Interaction volume radius: 10 \u00c5
Interaction volume height: 10 \u00c5
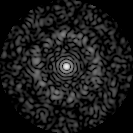
Disorder parameter: 0.8014